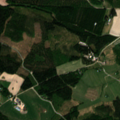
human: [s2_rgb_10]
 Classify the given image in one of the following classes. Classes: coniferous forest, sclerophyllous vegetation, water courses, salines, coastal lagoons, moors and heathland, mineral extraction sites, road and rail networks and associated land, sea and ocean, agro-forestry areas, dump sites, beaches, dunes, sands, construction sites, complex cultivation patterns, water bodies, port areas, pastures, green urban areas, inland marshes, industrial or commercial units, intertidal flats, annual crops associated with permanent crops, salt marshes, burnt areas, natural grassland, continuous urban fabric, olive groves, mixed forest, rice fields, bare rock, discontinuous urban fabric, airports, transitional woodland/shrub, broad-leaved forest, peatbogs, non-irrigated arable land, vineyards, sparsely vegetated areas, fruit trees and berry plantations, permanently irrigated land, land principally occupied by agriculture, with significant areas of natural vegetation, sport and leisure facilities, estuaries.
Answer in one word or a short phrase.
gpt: land principally occupied by agriculture, with significant areas of natural vegetation, coniferous forest, mixed forest, transitional woodland/shrub